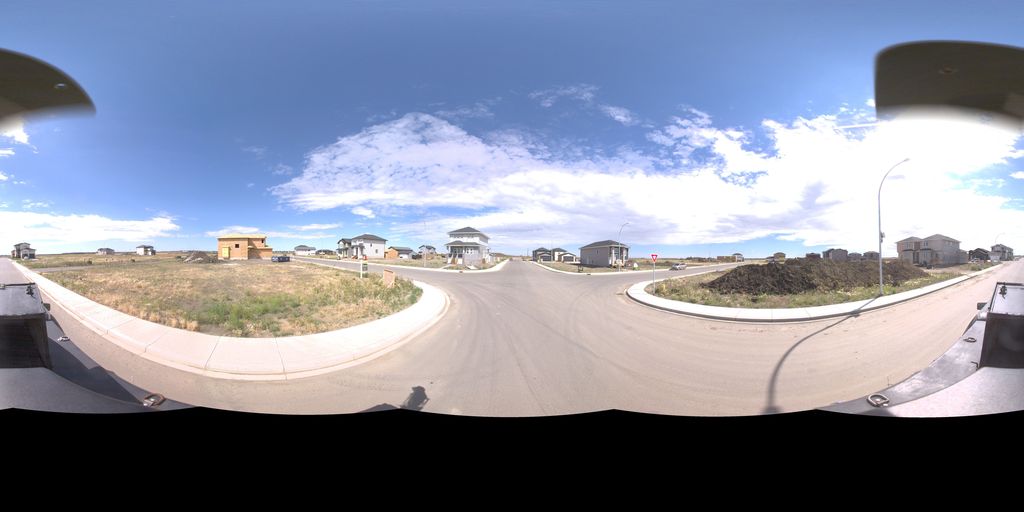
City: saskatoon